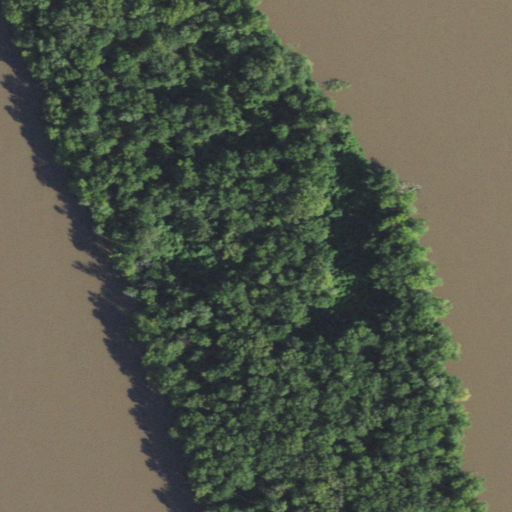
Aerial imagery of island in Illinois named Deadman Island containing woody wetlands, open water, and herbaceous wetlands